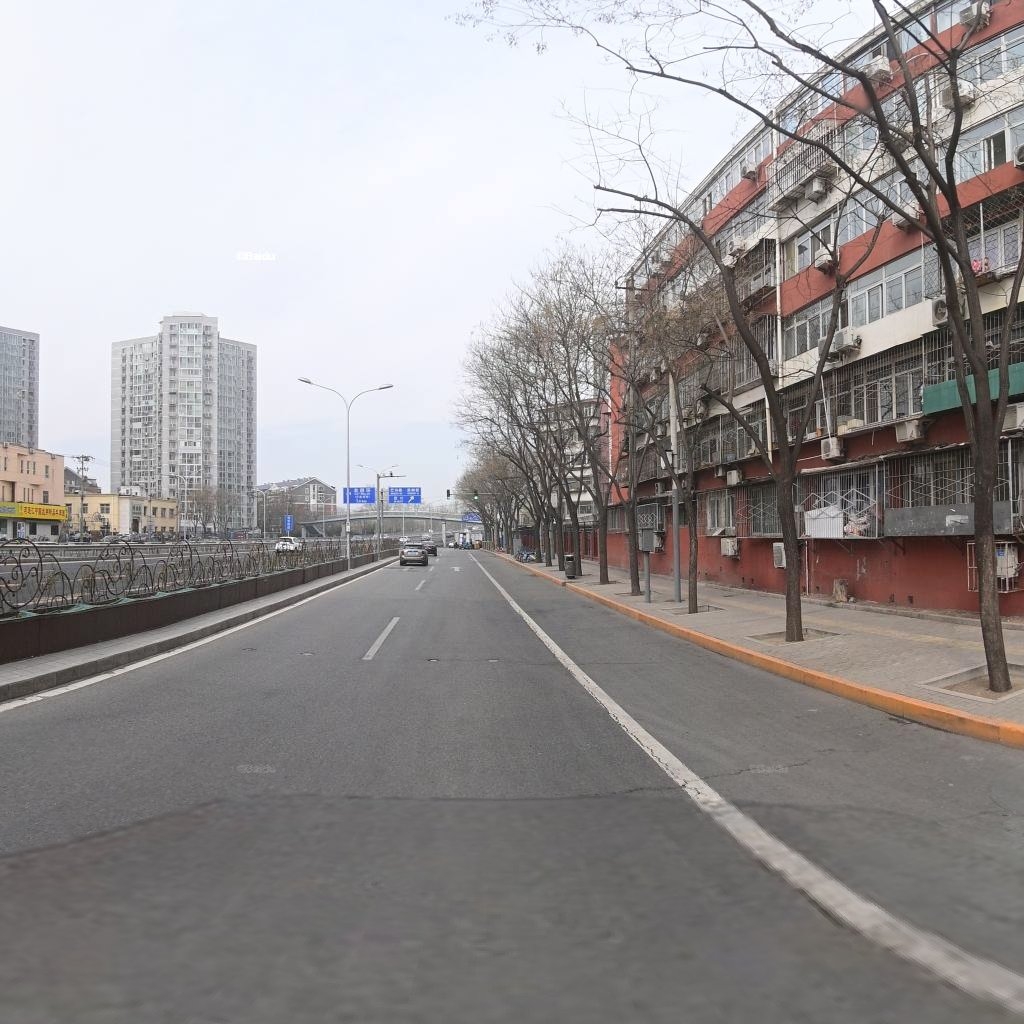
Region: Haidian
Road damage annotations: longitudinal crack, transverse crack, transverse crack